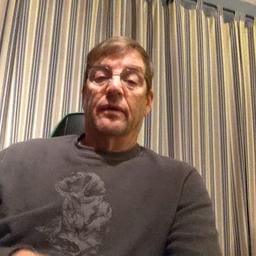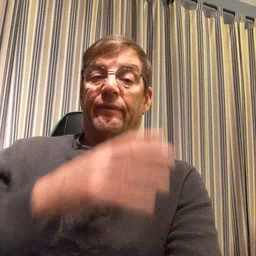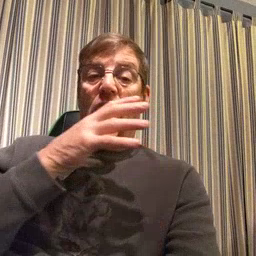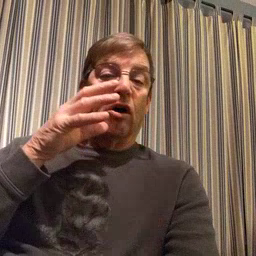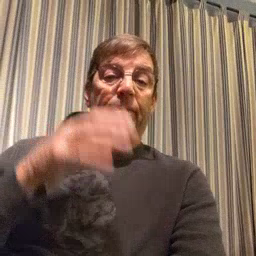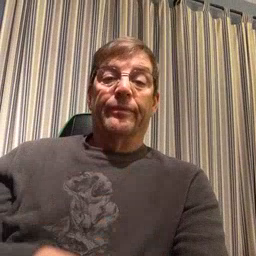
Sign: farm